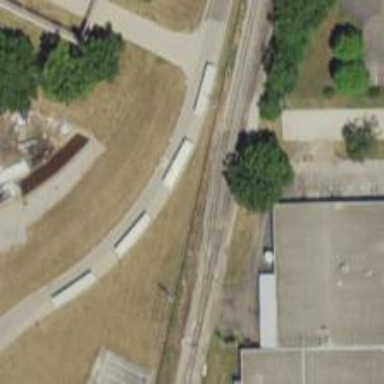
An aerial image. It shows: Railway siding with rails.